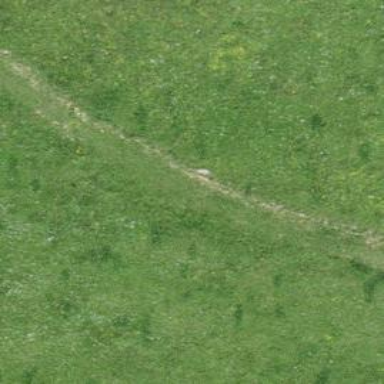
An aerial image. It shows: Track road with grade4 tracktype.